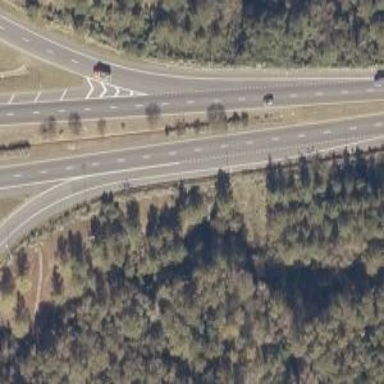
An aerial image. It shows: Asphalt surface motorway with expressway access.